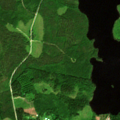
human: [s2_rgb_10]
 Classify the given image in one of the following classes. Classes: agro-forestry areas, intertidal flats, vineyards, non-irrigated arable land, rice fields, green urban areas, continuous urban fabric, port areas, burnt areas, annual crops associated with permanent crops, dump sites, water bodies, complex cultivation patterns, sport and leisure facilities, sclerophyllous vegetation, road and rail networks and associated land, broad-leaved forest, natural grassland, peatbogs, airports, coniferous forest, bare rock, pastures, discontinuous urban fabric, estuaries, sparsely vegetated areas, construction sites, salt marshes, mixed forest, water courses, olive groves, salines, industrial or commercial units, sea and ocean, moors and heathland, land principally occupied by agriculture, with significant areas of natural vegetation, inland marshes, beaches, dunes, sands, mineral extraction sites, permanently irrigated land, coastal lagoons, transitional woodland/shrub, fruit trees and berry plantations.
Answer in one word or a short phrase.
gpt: coniferous forest, mixed forest, water bodies